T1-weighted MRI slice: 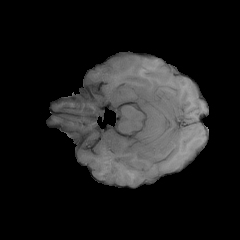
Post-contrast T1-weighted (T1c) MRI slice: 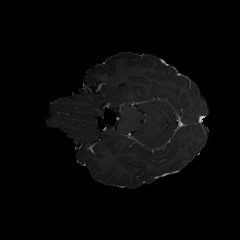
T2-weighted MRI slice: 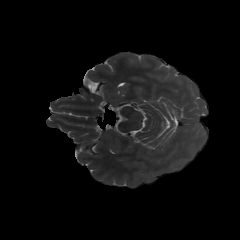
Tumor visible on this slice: no